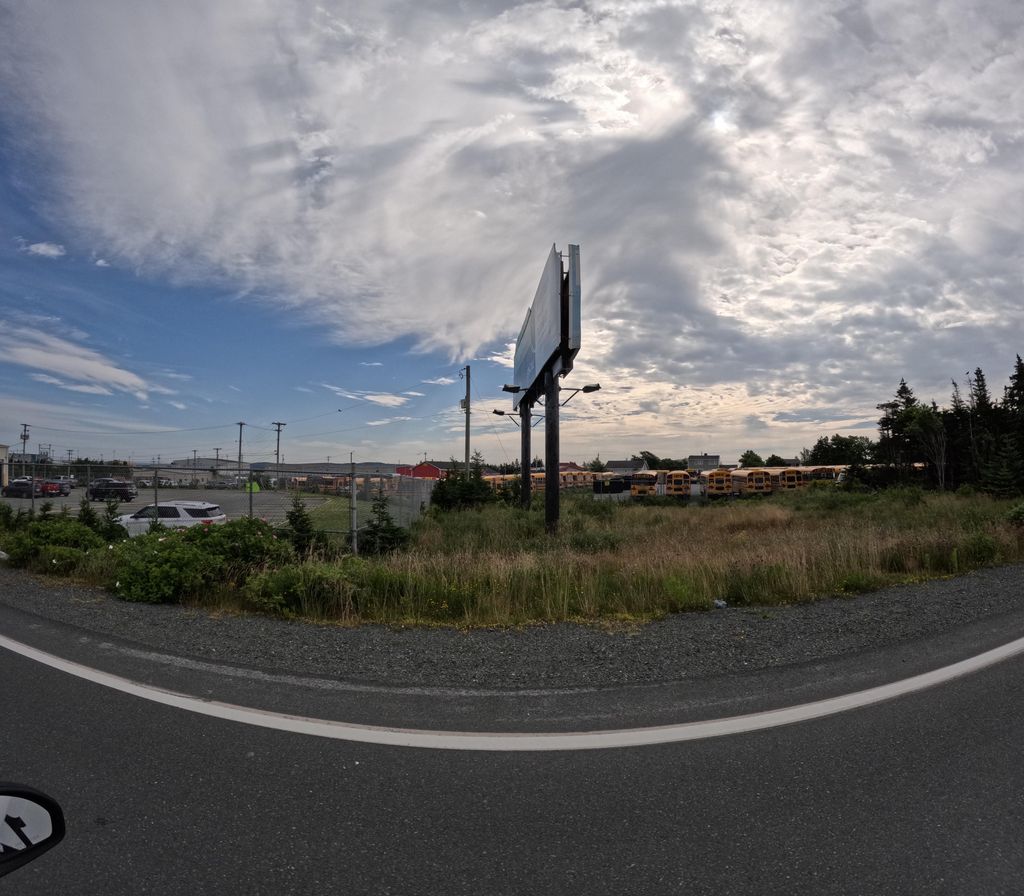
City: st_johns